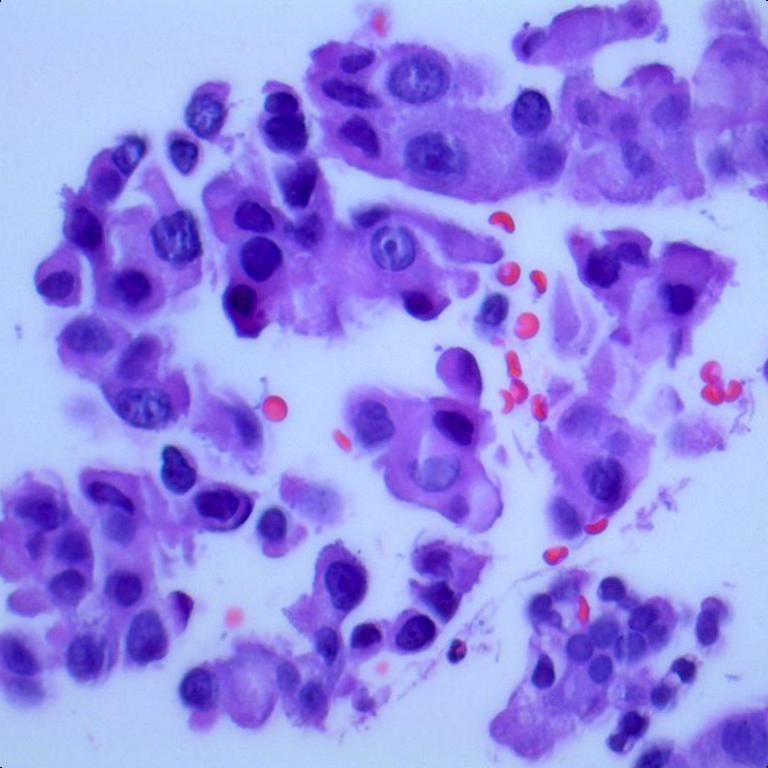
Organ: lung
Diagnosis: adenocarcinomas